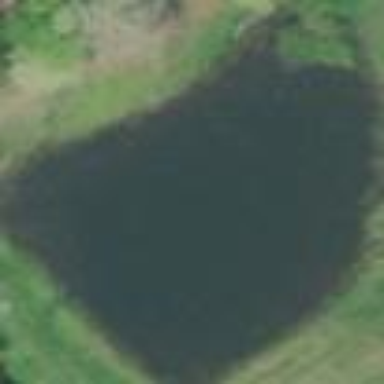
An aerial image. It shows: Reservoir of natural water.